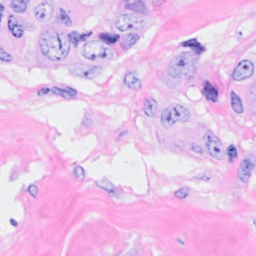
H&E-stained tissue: Breast